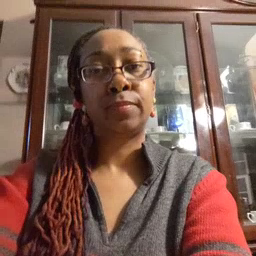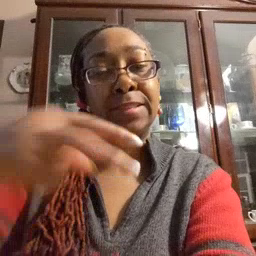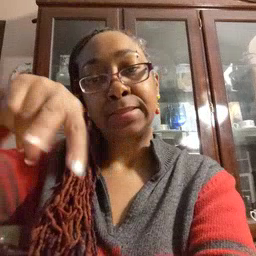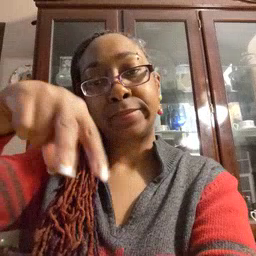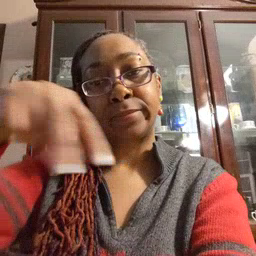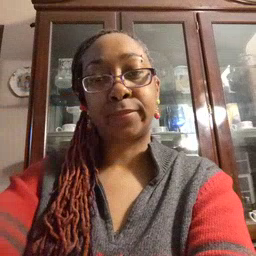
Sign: dance